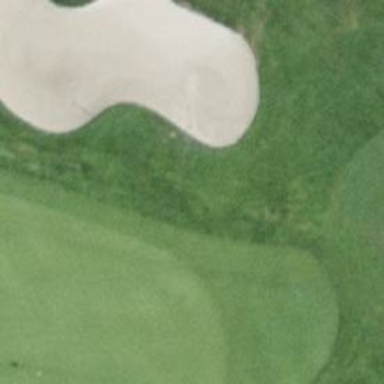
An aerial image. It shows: Sandy area is golf bunker.